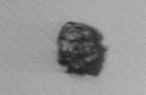
Label: Kryptoperidinium_triquetrum